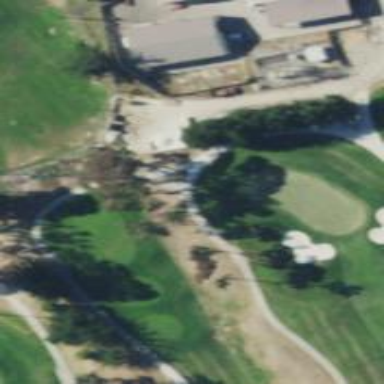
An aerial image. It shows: Path for golf carts.